Question: I am using model factories in NewsTableSeeder, but I get this error when I entered db:seed.
I want to know why I can't use create() in my seeder.

Here is my News model:
'''
<?php
namespace App\Models;
use Illuminate\Database\Eloquent\Model;
class News extends Model
{
protected $table = 'news';
protected $primaryKey = 'id';
public function home_news_lists() {
return $this->select('id', 'news_title', 'news_update')
->orderBy('news_update', 'DESC')
->limit(5)
->get();
}
public function lists() {
return News::all();
}
}
'''
Model Factories:
'''
$factory->define(App\Models\News::class, function (Faker\Generator $faker)
{
static $password;
$faker = $faker->create('zh_TW');
return [
'news_title' => $faker->sentence(),
'news_content' => $faker->paragraph(),
'news_author' => $faker->name(),
'news_pageviews' => $faker->numberBetween(1, 100),
'news_file' => ' ',
'news_img' => $faker->imageUrl($width, $height, 'business'),
'created_at' => $faker->dateTimeBetween('2012', 'now', 'zh_TW'),
'updated_at' => $faker->dateTimeBetween('2015', 'now', 'zh_TW')
];
});
'''
NewsTableSeeder :
'''
<?php
use Illuminate\Database\Seeder;
class NewsTableSeeder extends Seeder
{
/**
* Run the database seeds.
*
* @return void
*/
public function run()
{
factory(App\Models\News::class, 50)->create();
}
}
'''
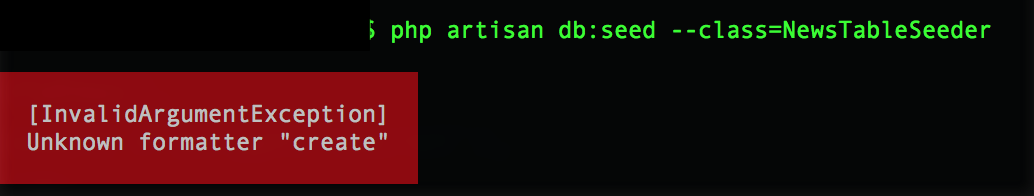
Answer: I can't tell 100% without seeing exactly the error you got, but I do believe there is no 'create()' method on the '$faker' object.
I believe what you mean to do is:
'''
$factory->define(App\Models\News::class, function (Faker\Generator $faker)
{
static $password;
$faker = \Faker\Factory::create('zh_TW'); // change to this
return [
...
];
}
'''
I would just create a new faker generator (\Faker\Generator) that gets returned from calling '\Faker\Factory::create($locale)' and use that instead. Otherwise, I believe your next best option is to override wherever Laravel instantiates the '\Faker\Generator $faker' object that gets passed into the callback, but that may get hacky if Laravel doesn't provide a clean way to do it.
The 'create()' method is a static call on the '\Faker\Factory' method. It accepts a locale as the parameter and uses 'en_US' as the default locale.